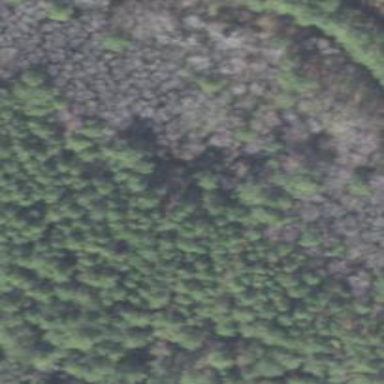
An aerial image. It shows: Needle-leaved woodland.